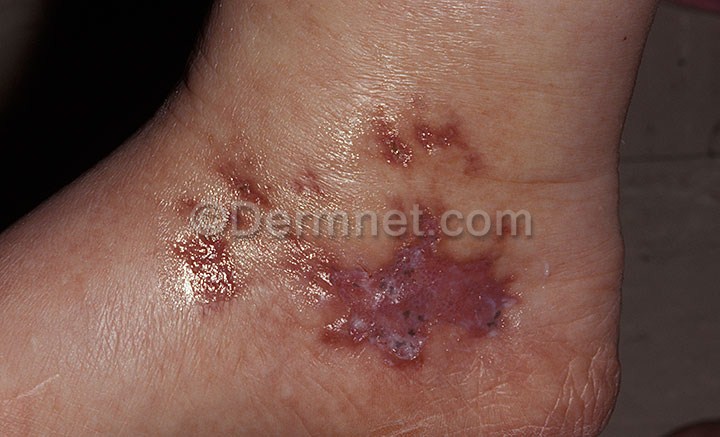
Disease: Vasculitis Photos